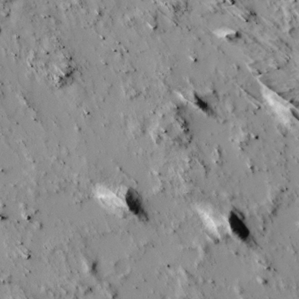
Label: non_frost